Interaction volume radius: 5 \u00c5
Interaction volume height: 35 \u00c5
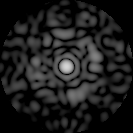
Disorder parameter: 0.8444